Field crop: tomato
Growth stage: 2
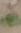
Species: solanum